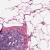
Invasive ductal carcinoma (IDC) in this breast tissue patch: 0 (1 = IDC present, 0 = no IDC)